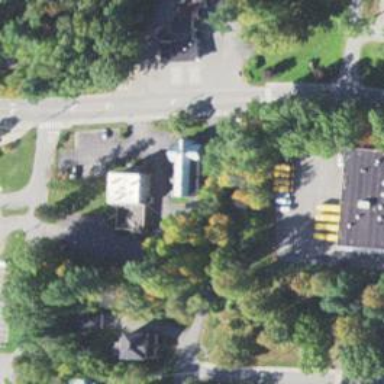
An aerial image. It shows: School.